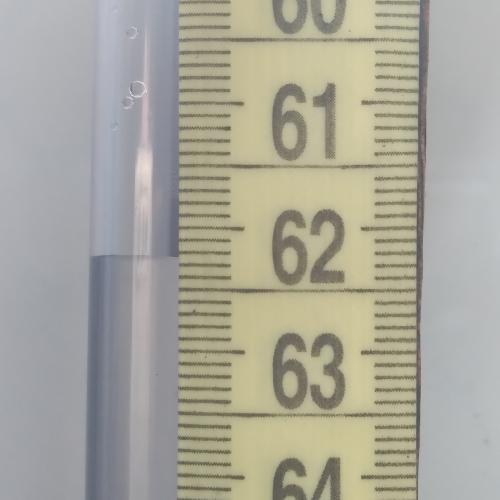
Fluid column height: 62.2 cm